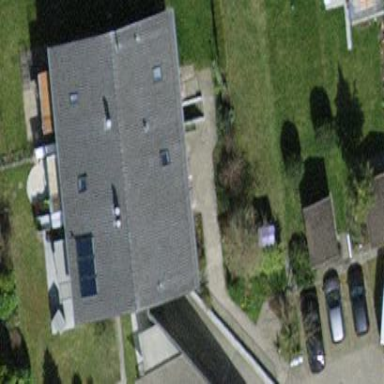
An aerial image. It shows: Building with tiled roof.